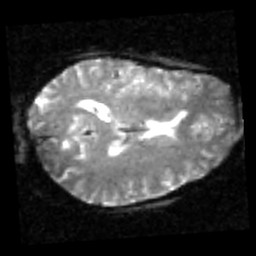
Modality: inplaneT2
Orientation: axial
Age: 34
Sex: male